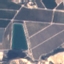
Label: PermanentCrop